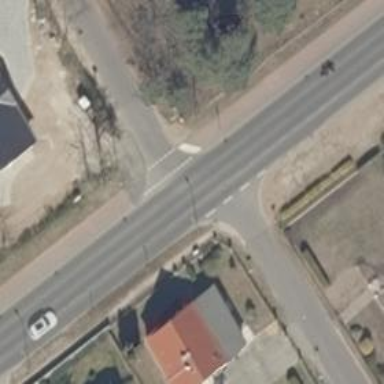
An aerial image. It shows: Road with "give way" sign.